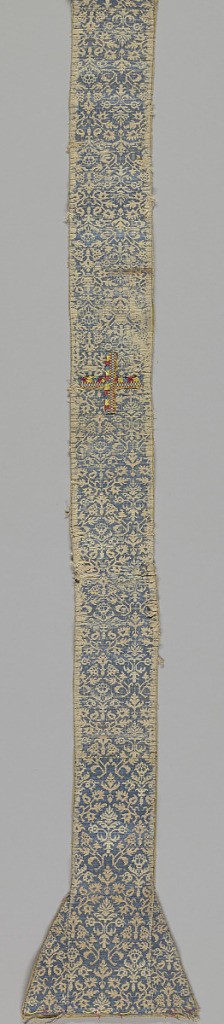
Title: Orphrey fragment
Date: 15th–16th century
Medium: silk Technique: compound weave
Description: Blue and beige orphrey fragment with floral ogives and leafy sprigs.